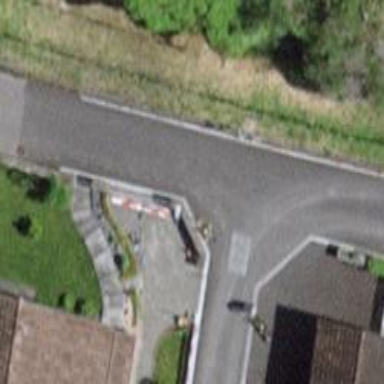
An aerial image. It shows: Bollard.